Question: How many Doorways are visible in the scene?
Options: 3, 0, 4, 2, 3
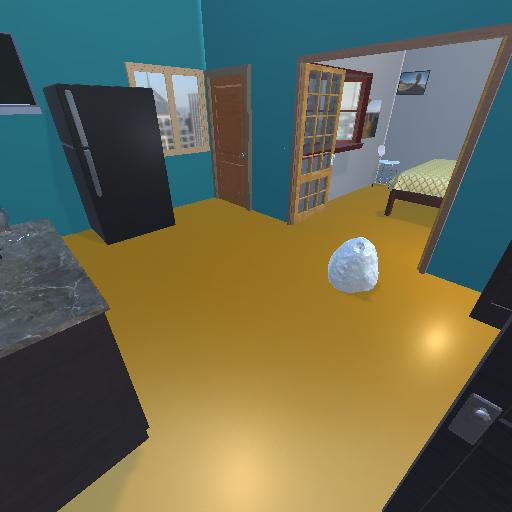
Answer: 3